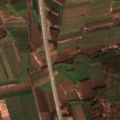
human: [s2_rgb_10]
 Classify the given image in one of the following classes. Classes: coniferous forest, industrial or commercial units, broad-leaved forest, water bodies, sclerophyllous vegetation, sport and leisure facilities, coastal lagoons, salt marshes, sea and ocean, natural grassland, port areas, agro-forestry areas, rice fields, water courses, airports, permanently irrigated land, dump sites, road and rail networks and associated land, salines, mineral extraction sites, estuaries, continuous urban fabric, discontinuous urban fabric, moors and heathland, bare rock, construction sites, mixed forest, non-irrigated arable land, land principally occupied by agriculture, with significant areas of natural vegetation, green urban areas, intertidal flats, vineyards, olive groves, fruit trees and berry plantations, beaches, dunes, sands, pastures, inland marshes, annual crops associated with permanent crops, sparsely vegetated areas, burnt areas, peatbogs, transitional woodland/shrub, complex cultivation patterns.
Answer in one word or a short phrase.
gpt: non-irrigated arable land, pastures, land principally occupied by agriculture, with significant areas of natural vegetation, broad-leaved forest